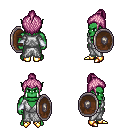
a pixel art fantasy rpg character, male body template, orc, green skin, white robe, magenta pants, pink short topknot hairstyle, white cloth bracers, gold boots, shield, four views (front, back, left, right), 2x2 character sprite sheet, small pixel art, hard edges, no anti-aliasing